Question: I need to change the color of 'UITabBarItem' into black.
My pic is like following pics.
Background Color is blue , so i want to change the gray 'TabBarItem' into Black.
How can i do that?

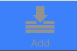
Answer: You can do something like
'''
UITabBarItem *addItem = [[UITabBarItem alloc] initWithTitle:@"Add" image:nil tag:763];
[addItem setFinishedSelectedImage:[UIImage imageNamed:@"add_icon_selected.png"] withFinishedUnselectedImage:[UIImage imageNamed:@"add_icon_unselected.png"]];
'''